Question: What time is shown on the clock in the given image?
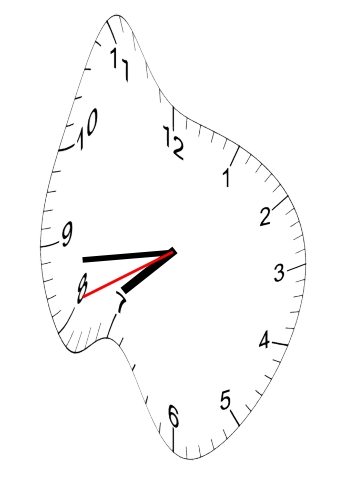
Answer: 07:43:41